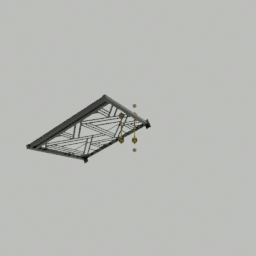
Label: architecture